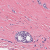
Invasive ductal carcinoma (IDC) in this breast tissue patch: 0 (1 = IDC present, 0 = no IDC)